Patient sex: F
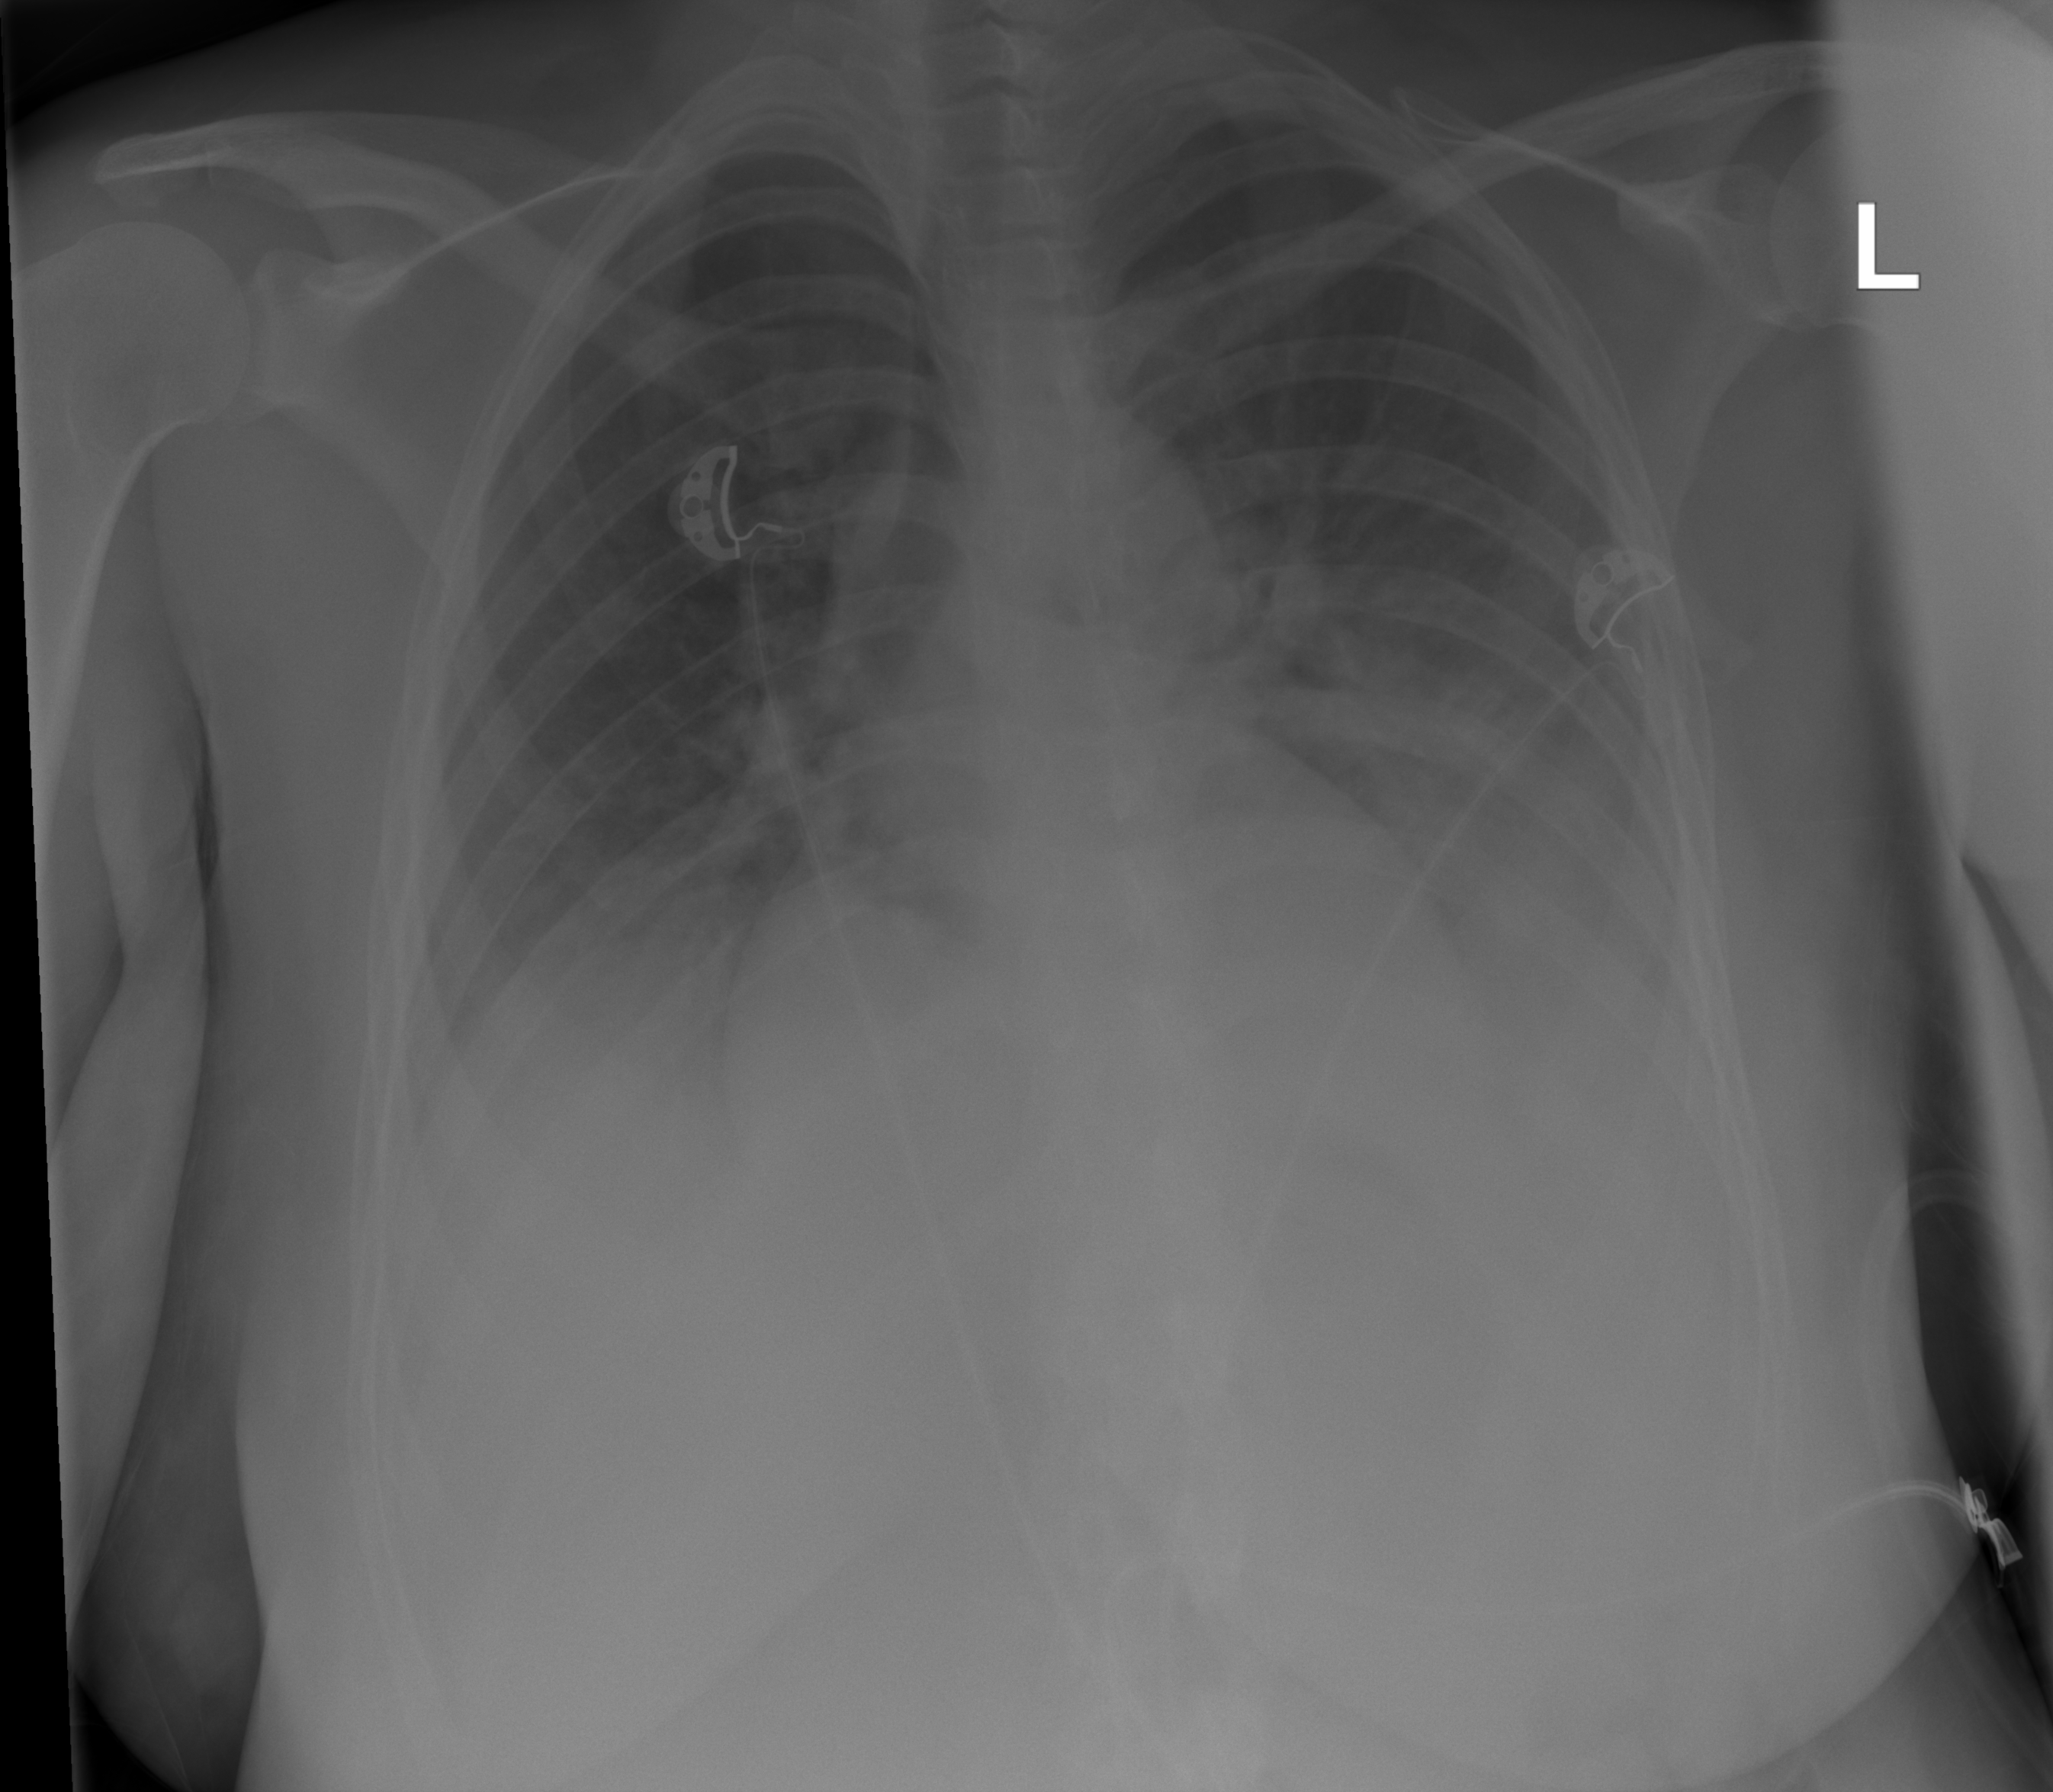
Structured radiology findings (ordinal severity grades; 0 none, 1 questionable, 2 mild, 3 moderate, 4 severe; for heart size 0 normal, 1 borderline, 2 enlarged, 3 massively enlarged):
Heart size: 1
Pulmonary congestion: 3
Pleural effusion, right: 3
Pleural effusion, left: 3
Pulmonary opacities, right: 0
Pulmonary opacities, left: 0
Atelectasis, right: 2
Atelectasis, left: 2